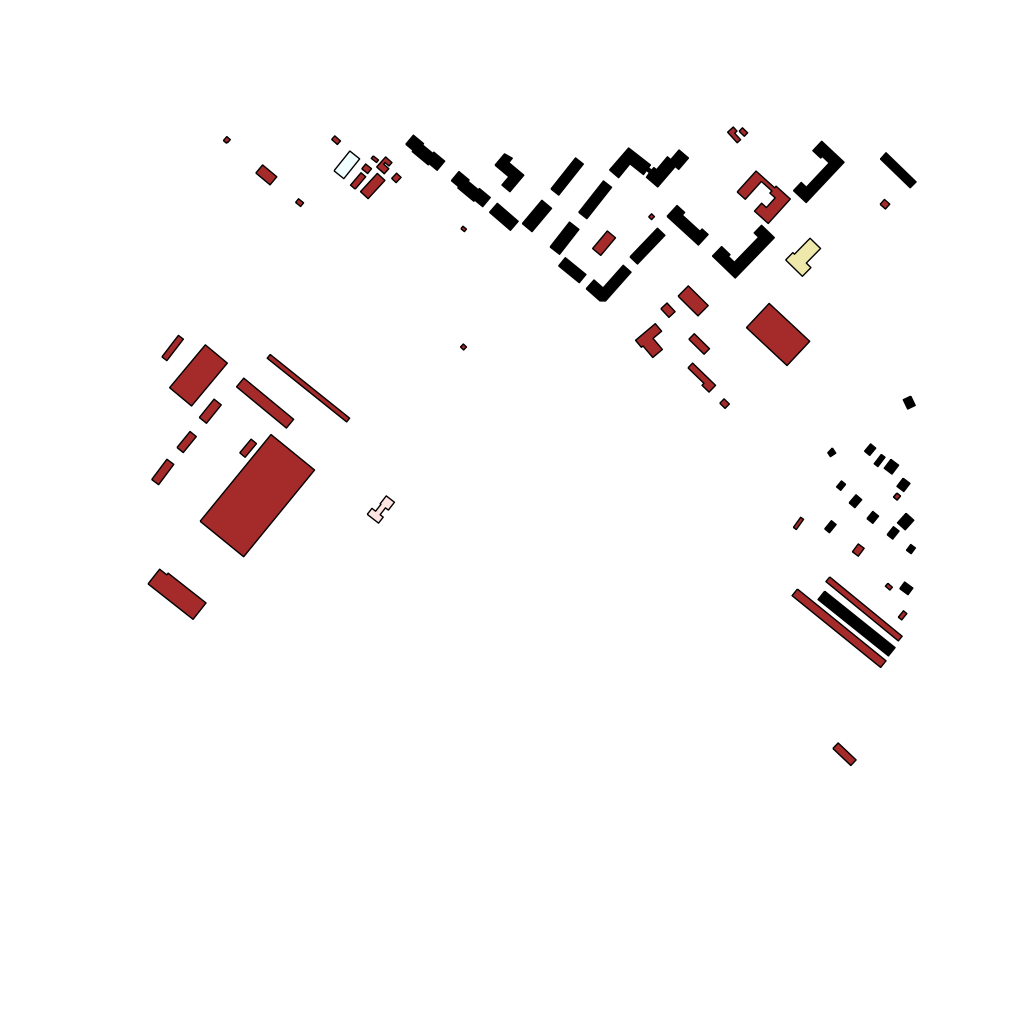
Tags: overhead vector_map, business, industrial, recreation, residential, transport, soviet, high_rise, individual_rise, low_rise, density_1, Building, Facility, Gas, Grocery, Ythsport, 1.0 km²